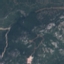
Land use / land cover: HerbaceousVegetation